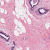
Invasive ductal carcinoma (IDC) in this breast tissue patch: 0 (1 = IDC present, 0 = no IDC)